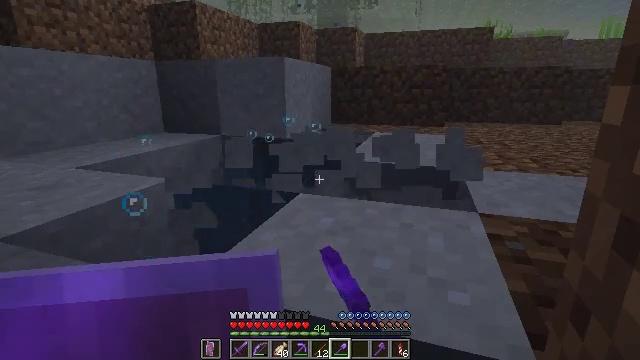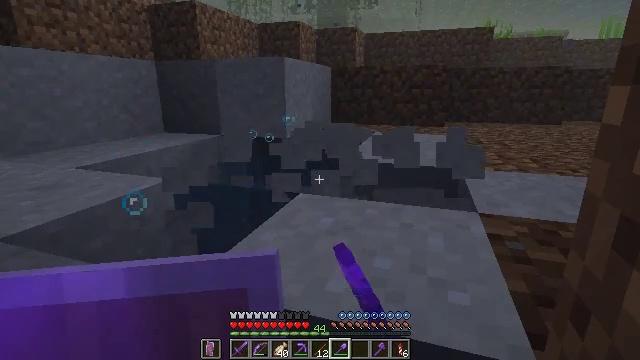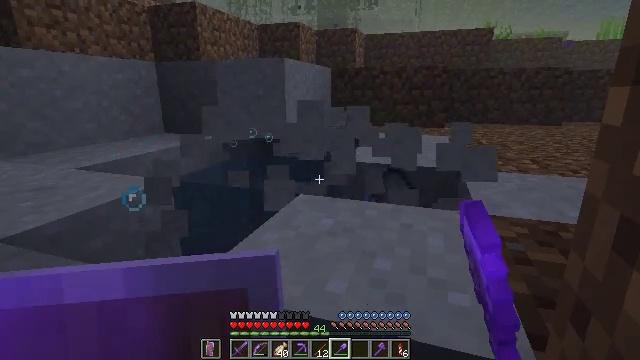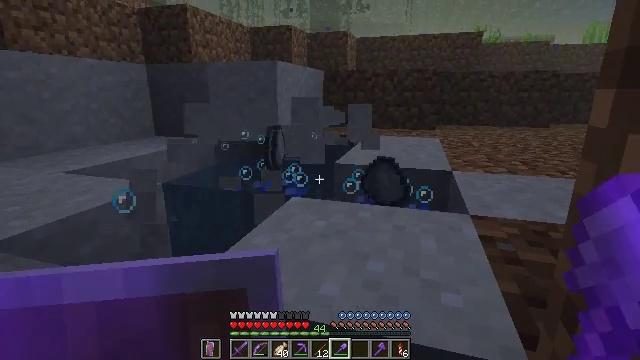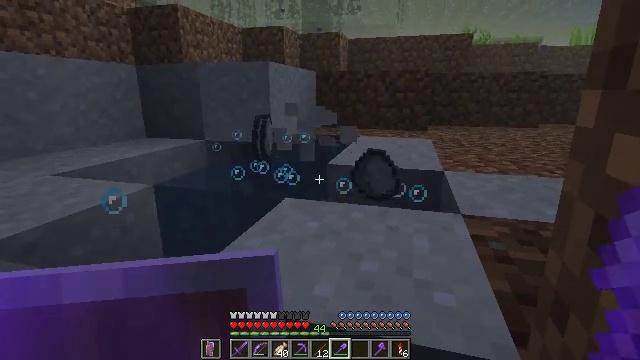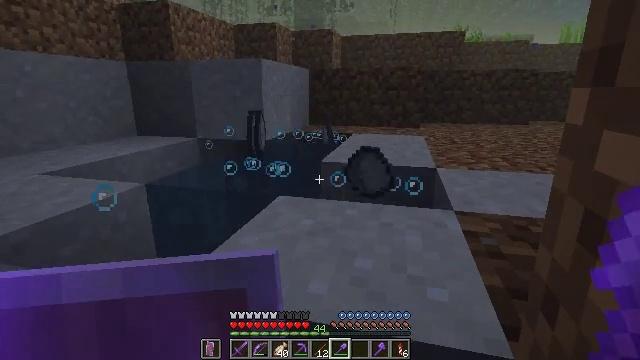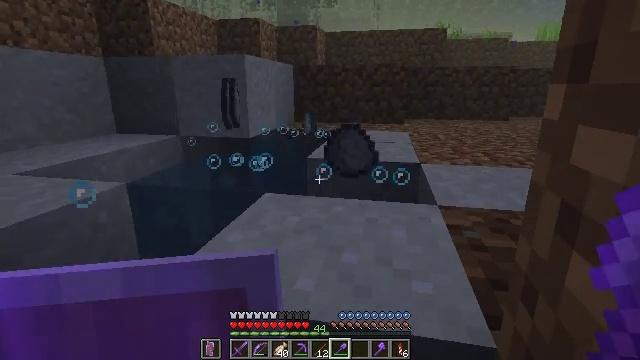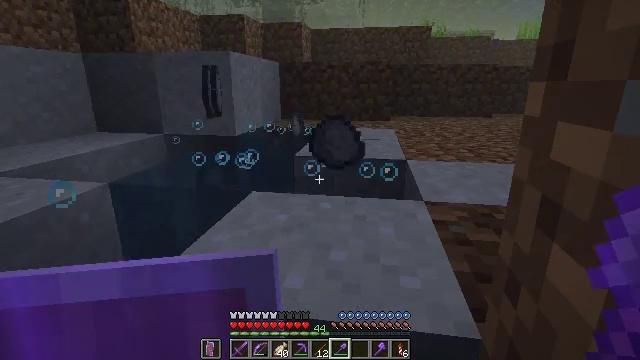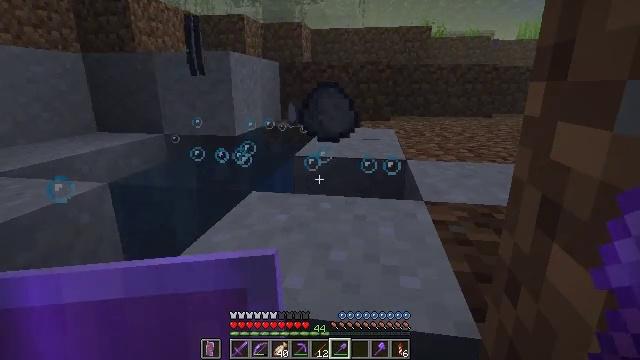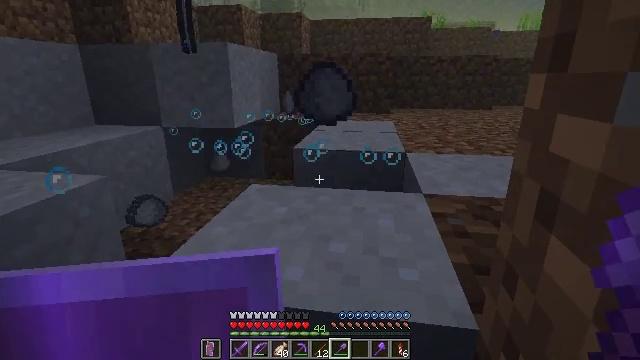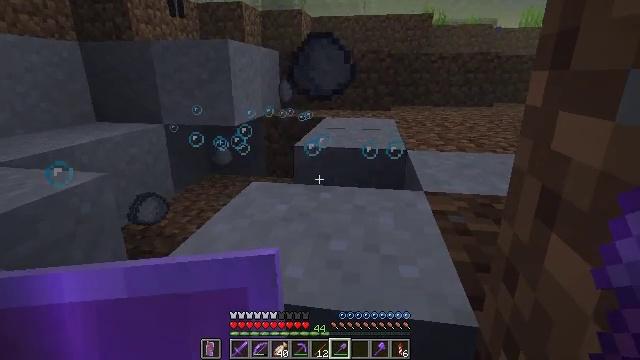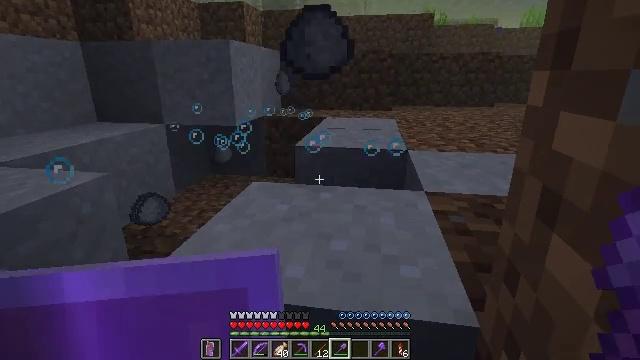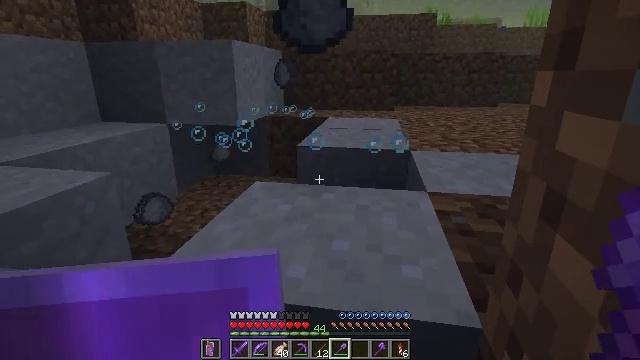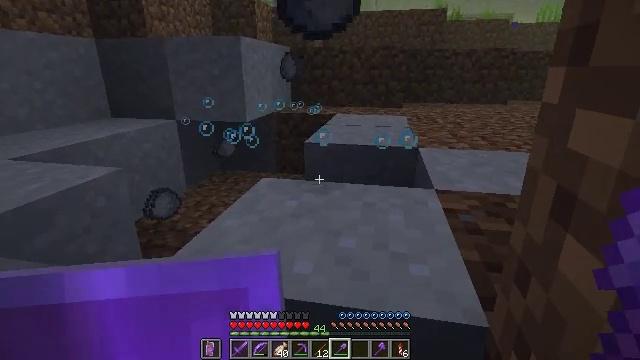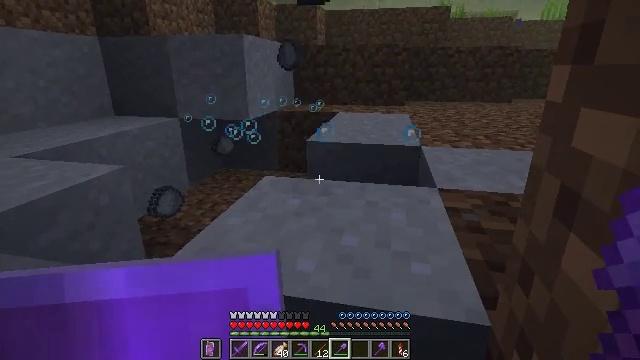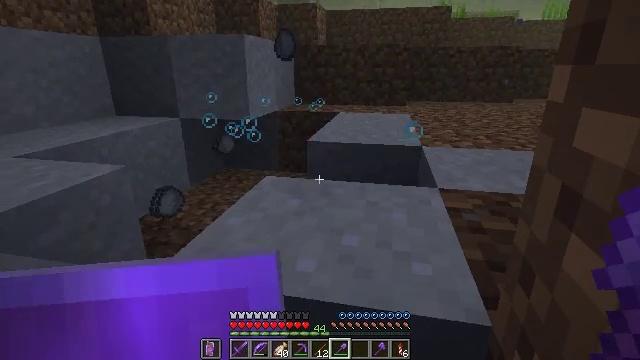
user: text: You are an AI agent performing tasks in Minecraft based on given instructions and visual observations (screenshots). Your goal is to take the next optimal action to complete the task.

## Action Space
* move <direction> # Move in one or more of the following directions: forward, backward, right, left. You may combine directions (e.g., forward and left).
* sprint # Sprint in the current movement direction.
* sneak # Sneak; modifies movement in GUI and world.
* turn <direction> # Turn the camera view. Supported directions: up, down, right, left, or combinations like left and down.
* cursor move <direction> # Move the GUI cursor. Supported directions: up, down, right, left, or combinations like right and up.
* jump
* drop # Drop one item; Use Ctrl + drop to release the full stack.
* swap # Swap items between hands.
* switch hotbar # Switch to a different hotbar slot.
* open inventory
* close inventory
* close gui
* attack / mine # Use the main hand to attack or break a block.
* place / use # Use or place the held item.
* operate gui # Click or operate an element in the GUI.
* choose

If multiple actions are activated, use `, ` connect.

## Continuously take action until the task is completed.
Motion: motion action
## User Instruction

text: Dig up clay found underwater.
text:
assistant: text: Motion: no_op
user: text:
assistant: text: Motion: no_op
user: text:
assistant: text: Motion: turn right
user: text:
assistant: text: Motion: turn right
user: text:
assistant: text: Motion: turn right
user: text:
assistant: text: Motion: turn right
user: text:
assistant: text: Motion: turn right
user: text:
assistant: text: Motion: no_op
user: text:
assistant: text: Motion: turn down
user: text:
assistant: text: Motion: no_op
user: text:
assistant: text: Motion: no_op
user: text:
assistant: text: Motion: no_op
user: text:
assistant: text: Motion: turn left
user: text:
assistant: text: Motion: no_op
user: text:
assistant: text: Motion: no_op
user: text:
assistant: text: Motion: attack / mine
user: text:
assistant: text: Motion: attack / mine
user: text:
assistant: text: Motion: attack / mine
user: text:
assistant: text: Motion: turn right and up, attack / mine
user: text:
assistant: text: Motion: turn right and up
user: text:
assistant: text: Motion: no_op
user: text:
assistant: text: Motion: no_op
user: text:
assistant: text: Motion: no_op
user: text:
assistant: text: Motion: turn down
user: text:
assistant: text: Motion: turn down
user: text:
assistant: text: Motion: no_op
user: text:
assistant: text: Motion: turn left
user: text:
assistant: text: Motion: turn left
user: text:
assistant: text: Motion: turn left
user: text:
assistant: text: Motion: turn left and down